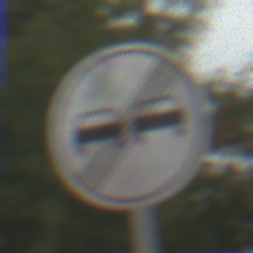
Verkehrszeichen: EndeUeberholverbot
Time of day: MorningAfternoon
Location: Outdoor (Suburban)
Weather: PartlyCloudy
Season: NotSpecified
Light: Natural